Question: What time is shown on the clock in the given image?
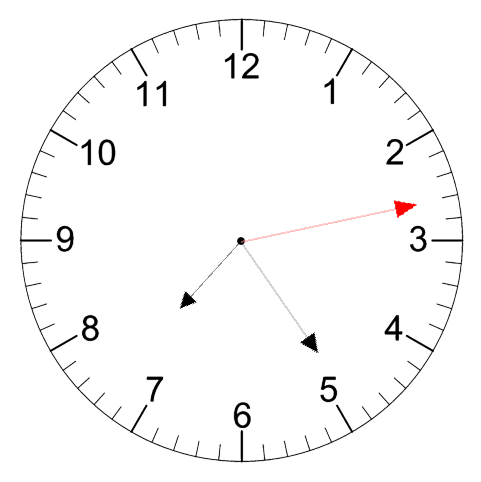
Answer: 07:24:13